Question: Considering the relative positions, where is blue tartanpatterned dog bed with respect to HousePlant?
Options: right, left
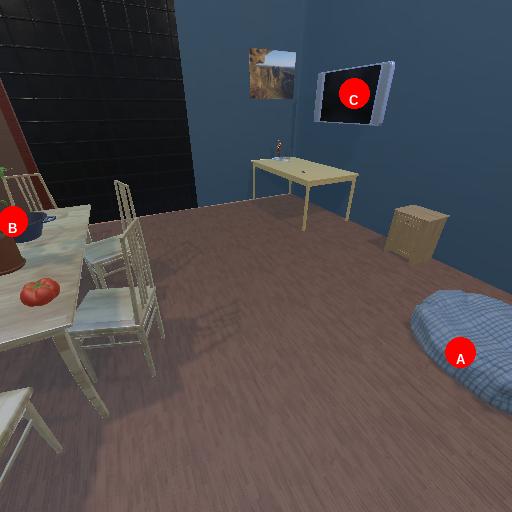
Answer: right